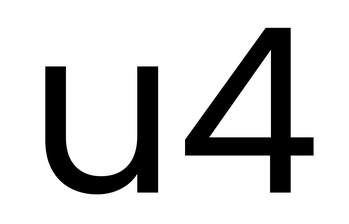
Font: Poppins-Regular